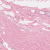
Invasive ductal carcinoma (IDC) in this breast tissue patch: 0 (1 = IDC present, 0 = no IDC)